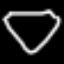
Label: diamond